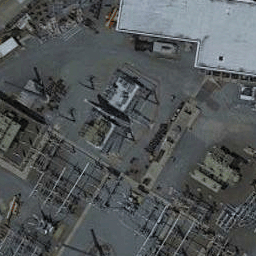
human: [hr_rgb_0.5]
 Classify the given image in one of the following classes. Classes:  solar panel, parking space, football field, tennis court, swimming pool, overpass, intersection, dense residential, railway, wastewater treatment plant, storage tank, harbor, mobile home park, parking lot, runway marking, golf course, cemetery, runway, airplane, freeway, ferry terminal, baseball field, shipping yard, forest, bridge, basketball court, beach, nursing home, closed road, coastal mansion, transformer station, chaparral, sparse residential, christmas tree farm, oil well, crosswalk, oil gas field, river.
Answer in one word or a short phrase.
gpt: transformer station